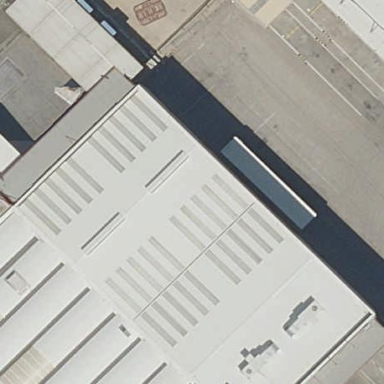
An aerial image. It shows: Industrial building.